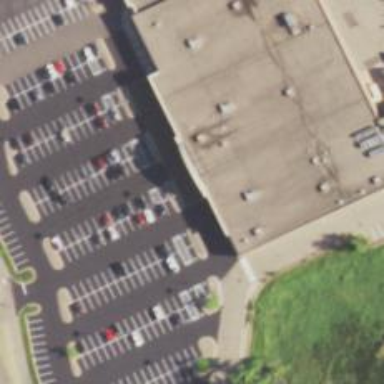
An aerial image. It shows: Supermarket.